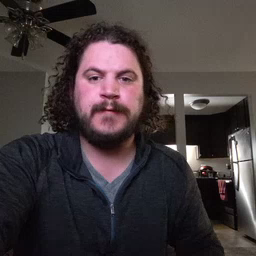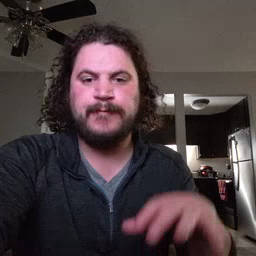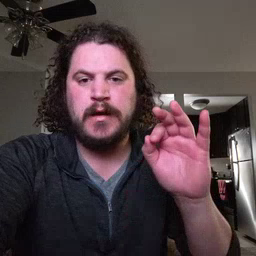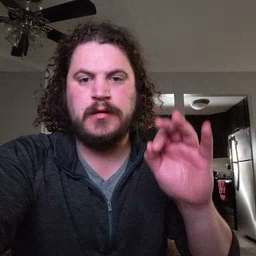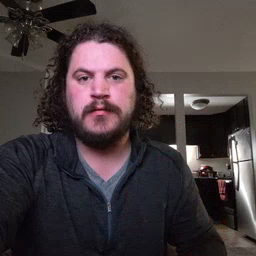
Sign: find